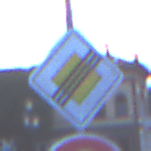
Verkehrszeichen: EndeVorfahrtsstrasse
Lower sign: Geschwindigkeit50
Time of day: Dawn
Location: Outdoor (Urban)
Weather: PartlyCloudy
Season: NotSpecified
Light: Natural